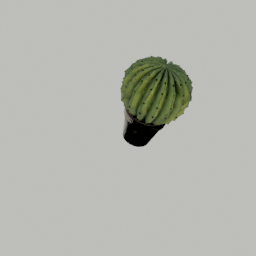
Label: decoration